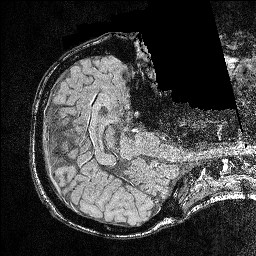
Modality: FLASH
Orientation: axial
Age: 26
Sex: male